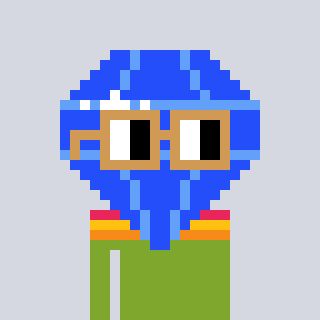
a pixel art character with square brown glasses, a blue diamond-shaped head and a slimegreen-colored body on a cool background